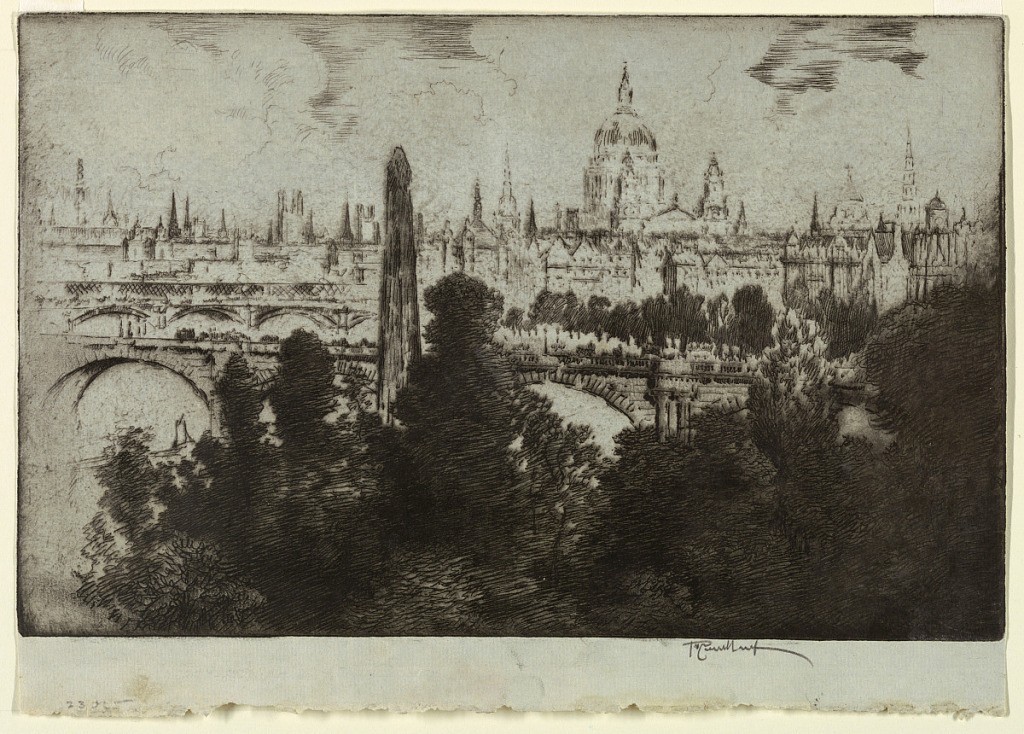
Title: London over Embankment Gardens
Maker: Joseph Pennell, American, active England, 1857–1926
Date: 1906
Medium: Etching in black ink on grey laid paper
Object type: Print
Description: Trees, an obelisk, and a bridge in the foreground. Beyond, the city of Westminster silhouetted against the sky.